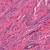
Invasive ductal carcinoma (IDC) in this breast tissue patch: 0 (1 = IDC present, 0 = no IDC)